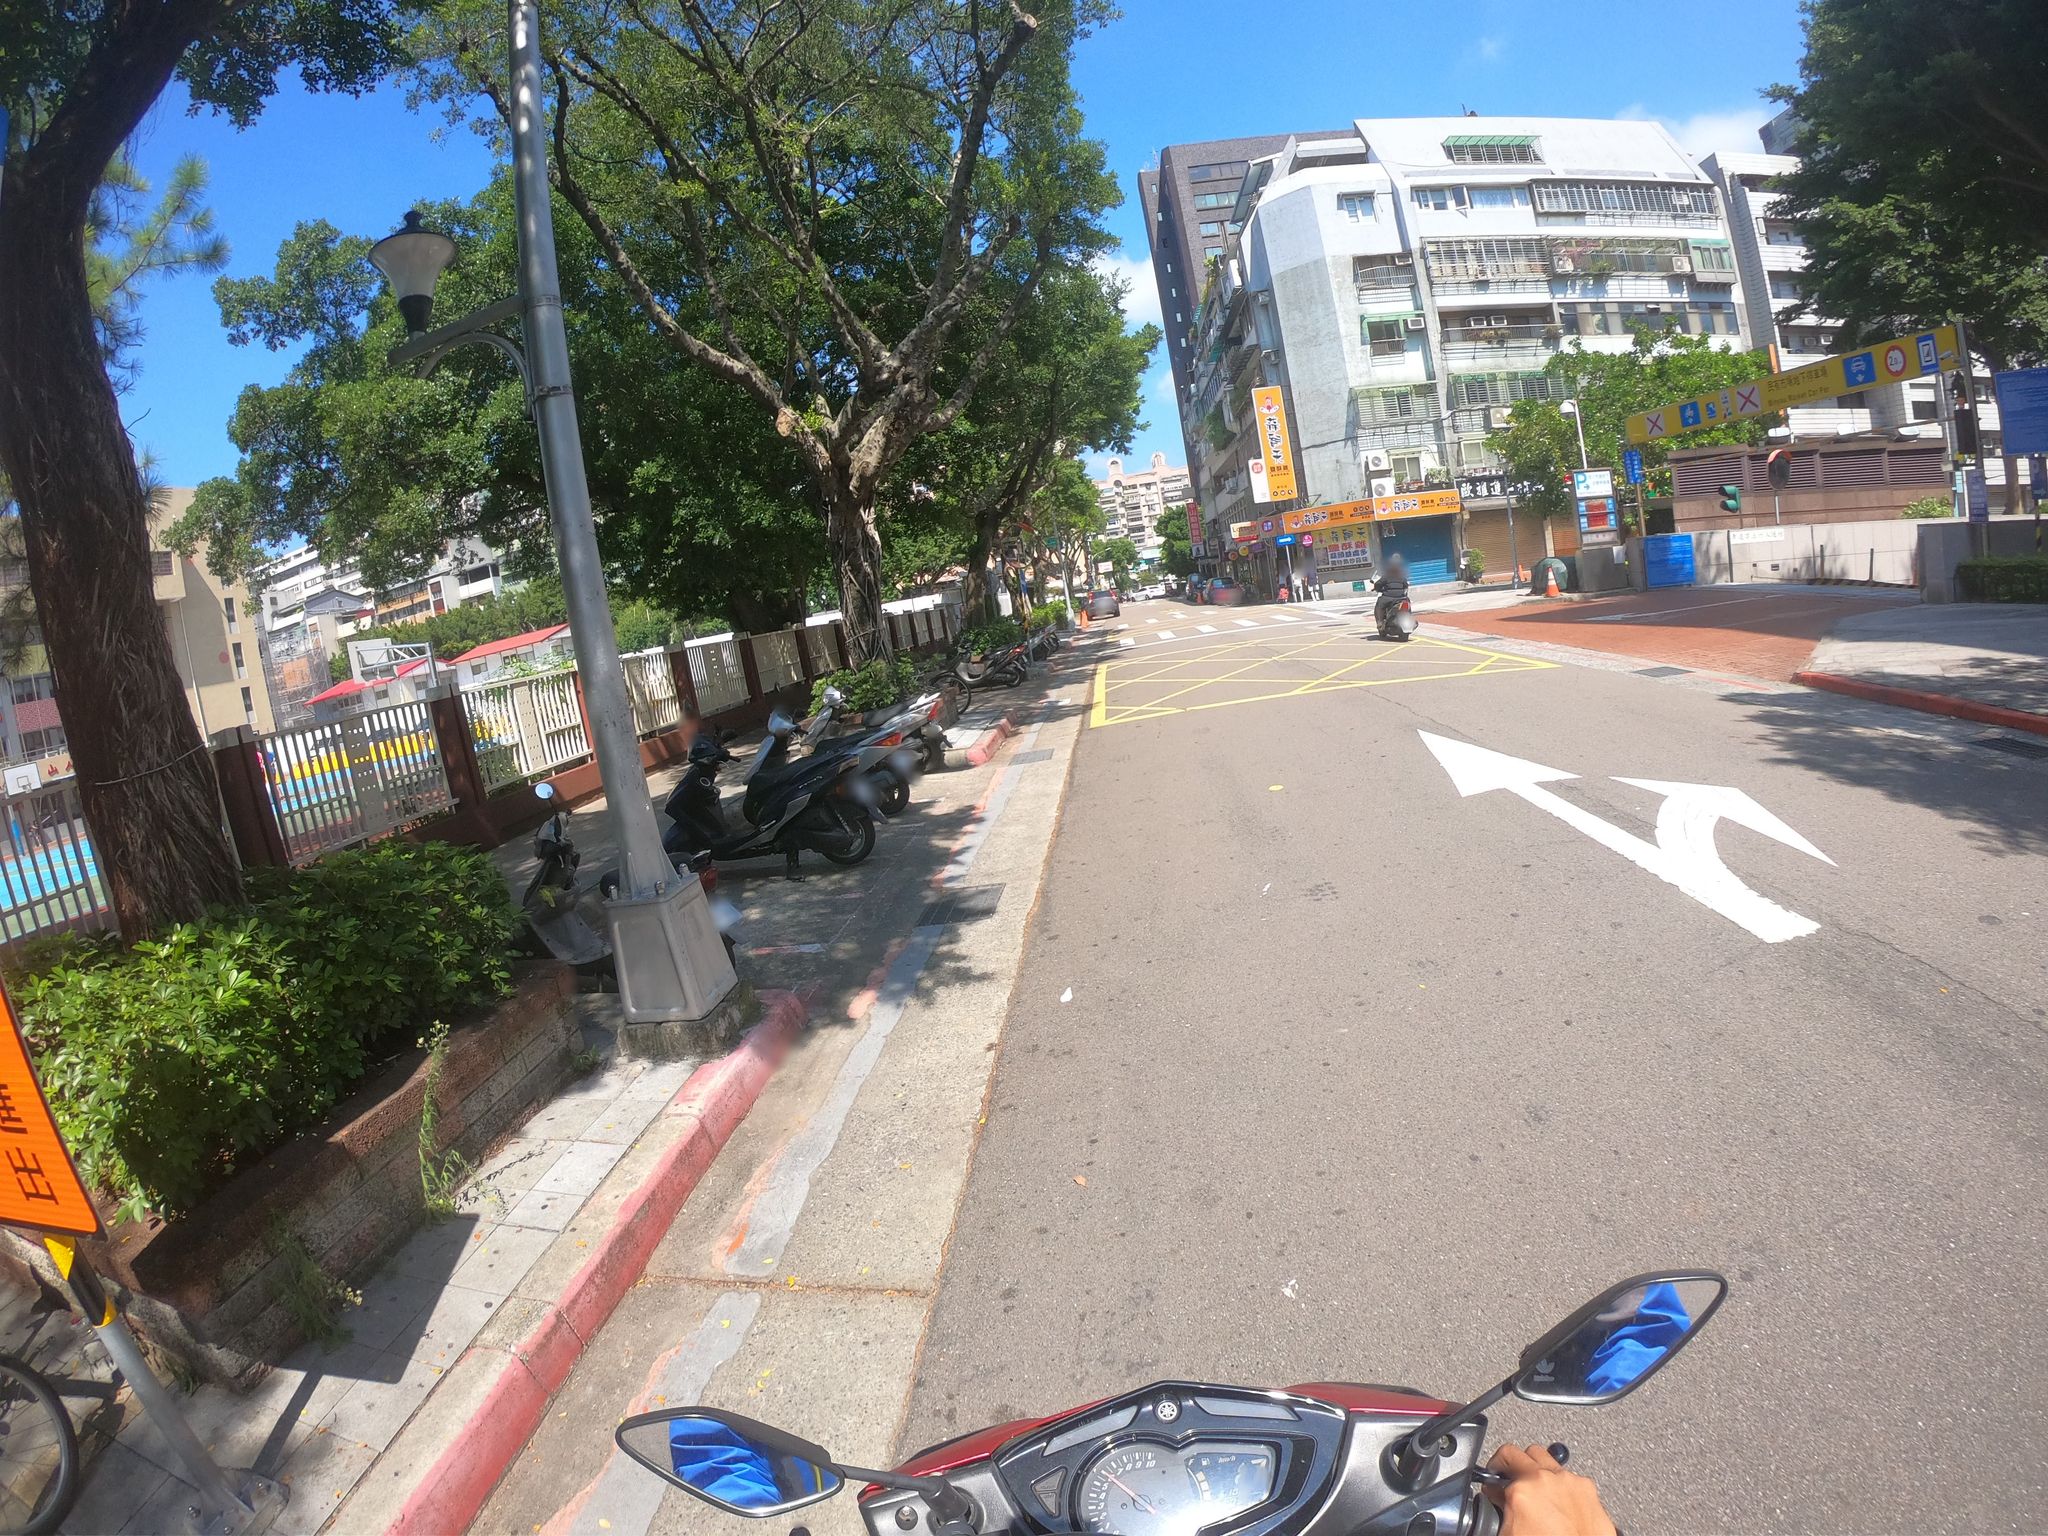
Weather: clear
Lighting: day
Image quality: good
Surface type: cycling surface
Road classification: residential
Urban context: urban centre
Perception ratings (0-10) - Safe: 3.86, Lively: 7.09, Beautiful: 4.02, Boring: 2.4, Depressing: 4.69, Wealthy: 8.53